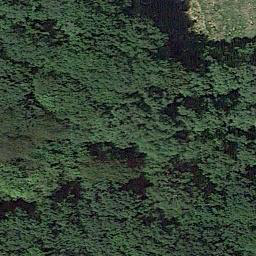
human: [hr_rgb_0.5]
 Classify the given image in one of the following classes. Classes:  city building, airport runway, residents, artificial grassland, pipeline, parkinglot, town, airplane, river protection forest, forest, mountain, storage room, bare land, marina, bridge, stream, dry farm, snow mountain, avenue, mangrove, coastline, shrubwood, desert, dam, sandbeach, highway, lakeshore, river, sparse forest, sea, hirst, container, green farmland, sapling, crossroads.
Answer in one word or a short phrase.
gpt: forest